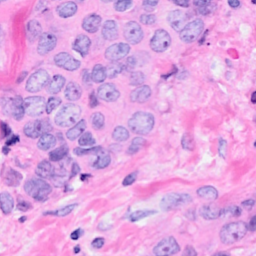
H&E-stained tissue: Breast